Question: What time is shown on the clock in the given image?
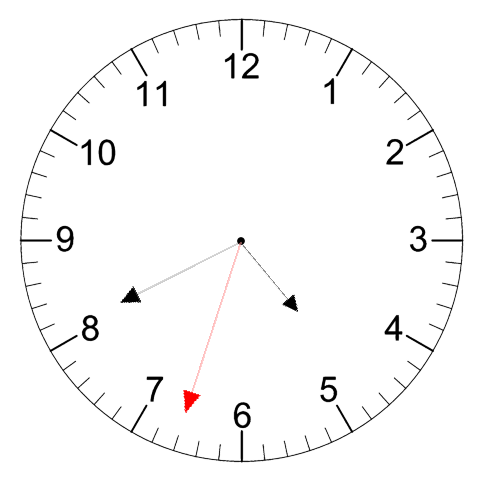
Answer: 04:40:33